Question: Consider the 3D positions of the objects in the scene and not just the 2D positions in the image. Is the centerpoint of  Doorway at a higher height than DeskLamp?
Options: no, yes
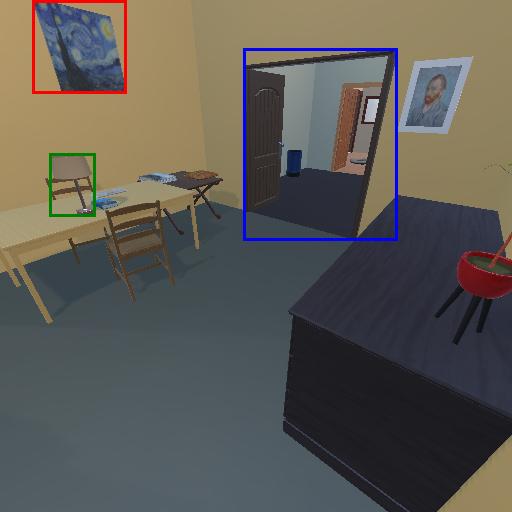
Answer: no